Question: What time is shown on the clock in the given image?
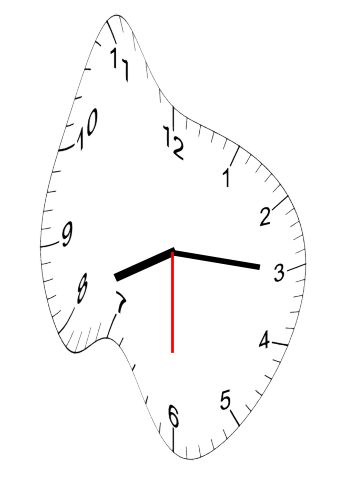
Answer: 08:15:30